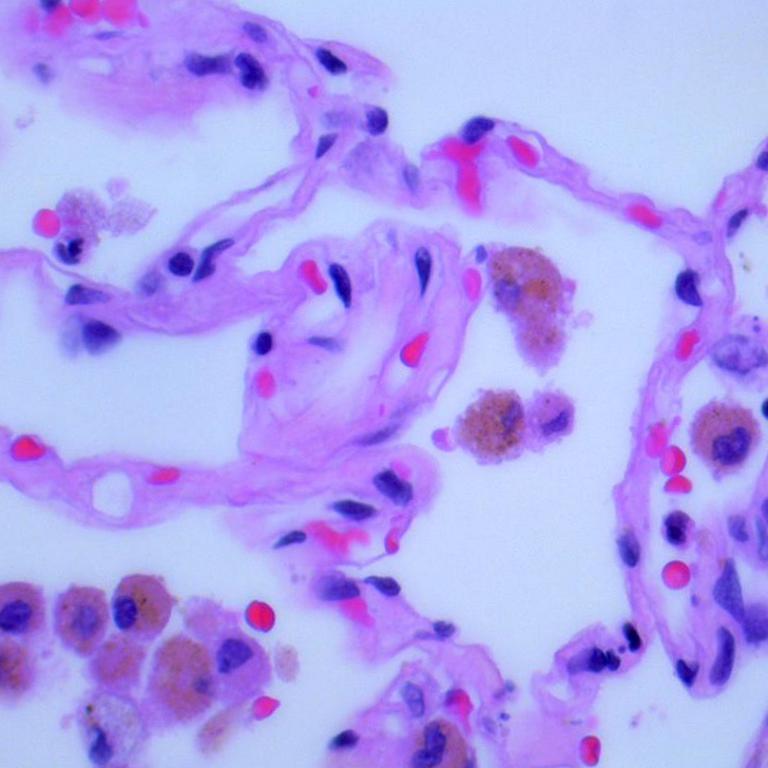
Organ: lung
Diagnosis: benign